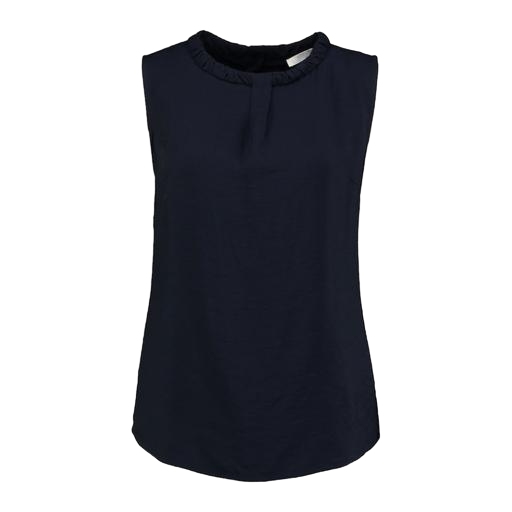
dark blue tank, pleat-neck top, sleeveless pleat-neck top, white background